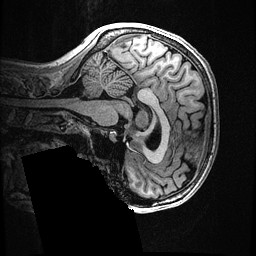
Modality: T1w
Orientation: sagittal
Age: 51
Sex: female
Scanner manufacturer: ge
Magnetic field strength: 3 T
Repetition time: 0.006952 s
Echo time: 0.00292 s